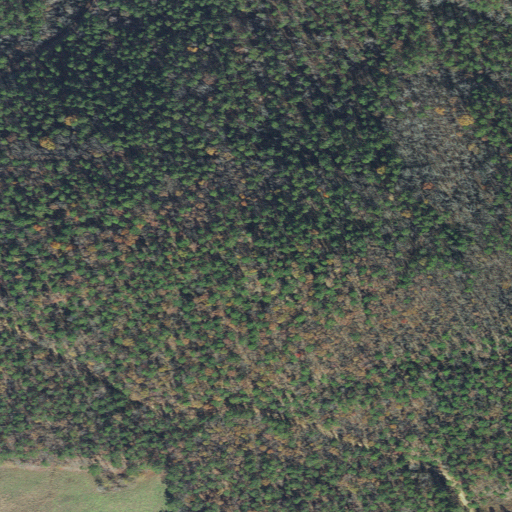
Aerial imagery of mountain in Arkansas named Pine Mountain containing evergreen forest, mixed forest, deciduous forest, pasture, grassland, and shrub